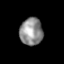
Tissue: skin
Cell type: Epithelial cells
Senescence score: 0.1514
Nuclear area (px): 618
Mean DAPI intensity: 142.317